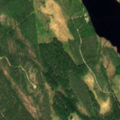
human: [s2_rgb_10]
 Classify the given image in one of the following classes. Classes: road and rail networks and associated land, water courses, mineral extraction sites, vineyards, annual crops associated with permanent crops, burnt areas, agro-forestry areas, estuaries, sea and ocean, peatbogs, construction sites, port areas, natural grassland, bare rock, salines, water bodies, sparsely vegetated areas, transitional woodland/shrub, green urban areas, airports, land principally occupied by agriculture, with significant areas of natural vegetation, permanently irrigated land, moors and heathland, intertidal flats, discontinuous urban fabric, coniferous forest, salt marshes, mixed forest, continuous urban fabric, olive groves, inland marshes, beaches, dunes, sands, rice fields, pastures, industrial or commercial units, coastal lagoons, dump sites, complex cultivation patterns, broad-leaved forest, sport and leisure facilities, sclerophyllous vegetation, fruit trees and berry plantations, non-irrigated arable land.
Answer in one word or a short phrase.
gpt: broad-leaved forest, coniferous forest, mixed forest, transitional woodland/shrub, water bodies